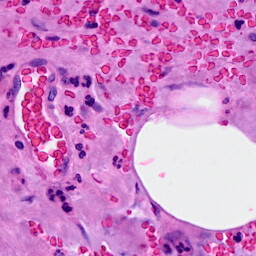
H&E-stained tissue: Breast